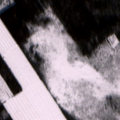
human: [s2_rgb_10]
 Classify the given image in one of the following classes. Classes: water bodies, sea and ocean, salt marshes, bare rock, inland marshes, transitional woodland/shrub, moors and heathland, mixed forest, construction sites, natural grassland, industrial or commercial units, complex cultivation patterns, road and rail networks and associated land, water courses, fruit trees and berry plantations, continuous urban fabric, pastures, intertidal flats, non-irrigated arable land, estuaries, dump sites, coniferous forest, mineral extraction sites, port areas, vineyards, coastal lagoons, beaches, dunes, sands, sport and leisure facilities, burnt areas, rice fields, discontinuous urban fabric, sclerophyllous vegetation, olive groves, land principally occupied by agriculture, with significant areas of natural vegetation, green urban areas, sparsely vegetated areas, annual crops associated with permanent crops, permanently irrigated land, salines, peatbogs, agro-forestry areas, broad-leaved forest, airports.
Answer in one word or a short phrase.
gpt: non-irrigated arable land, mixed forest, transitional woodland/shrub, peatbogs